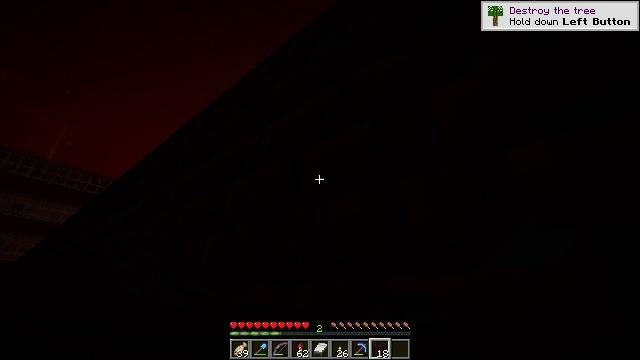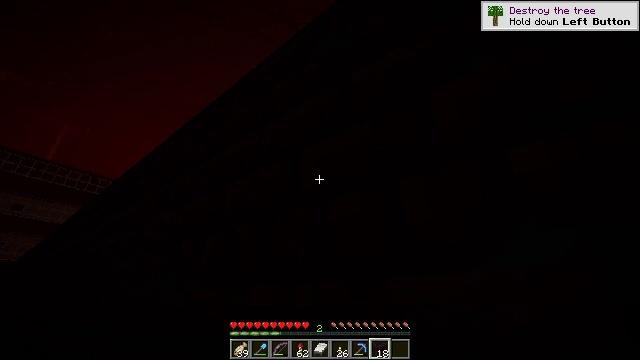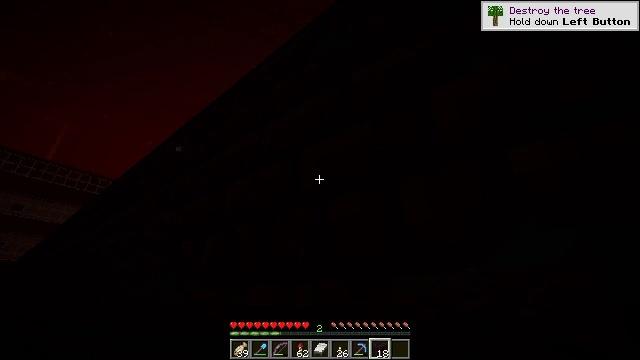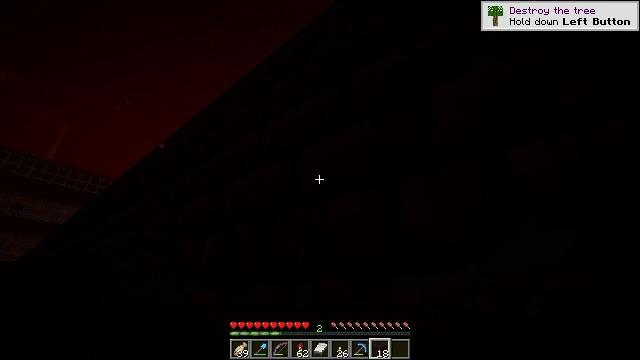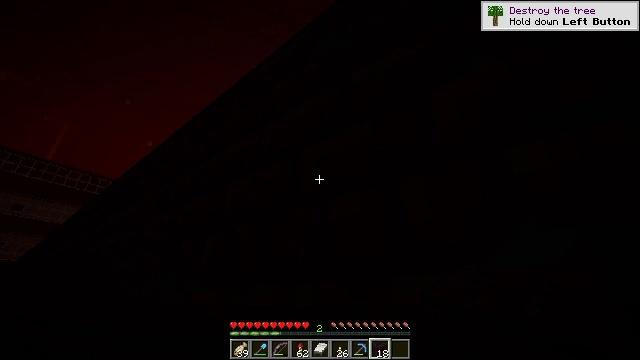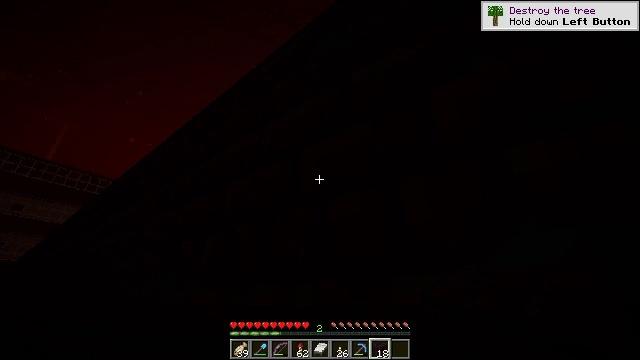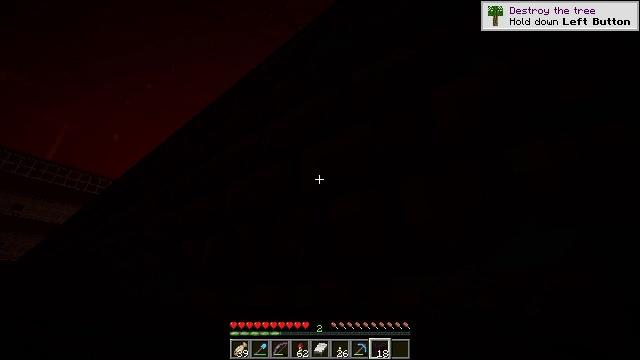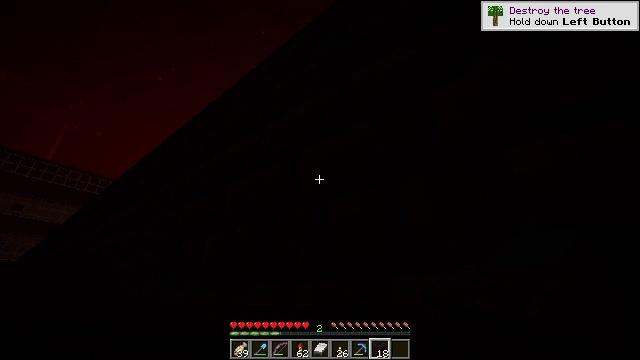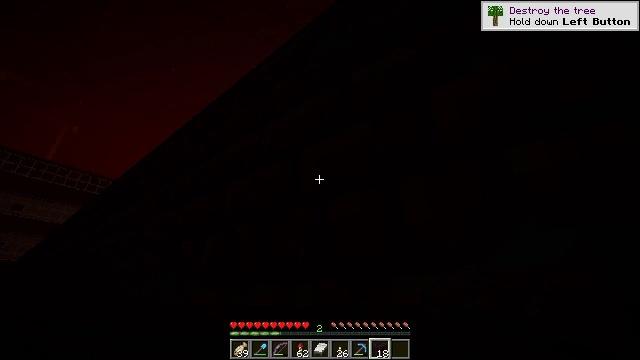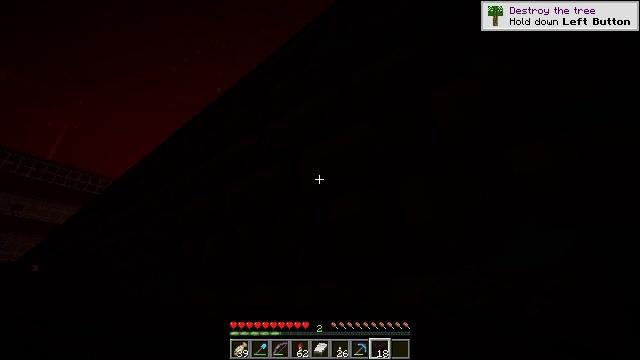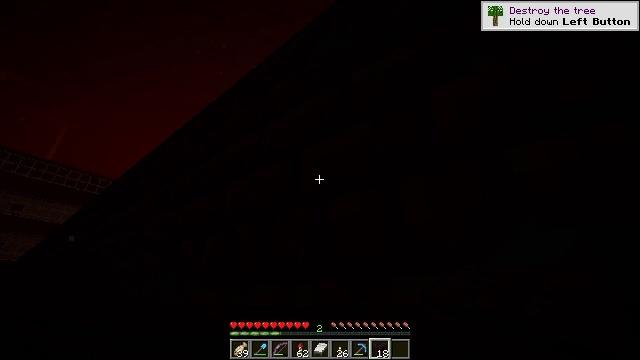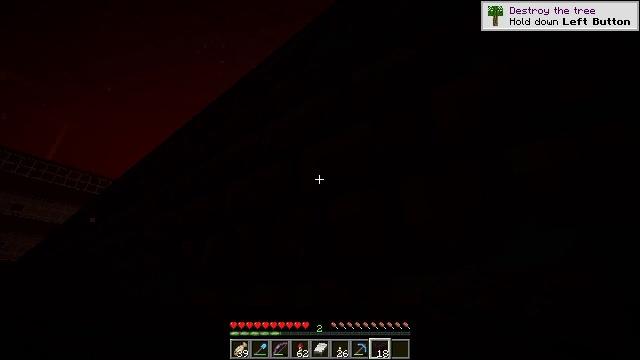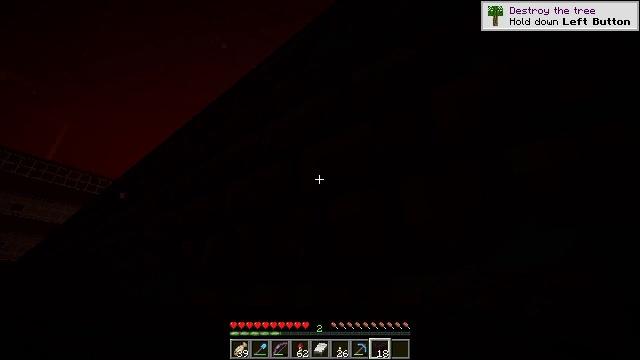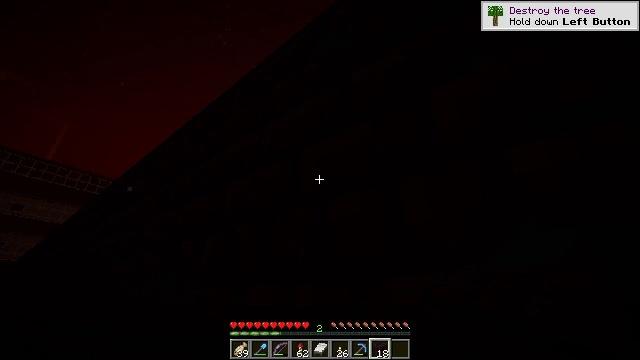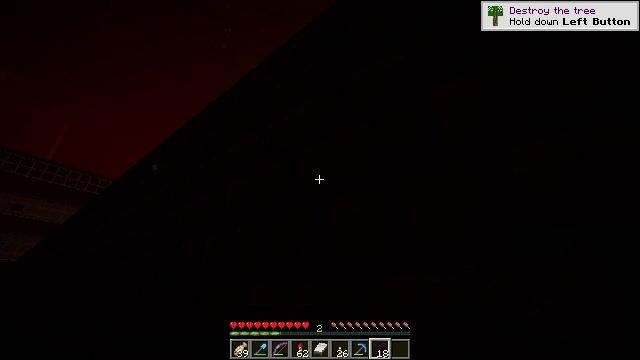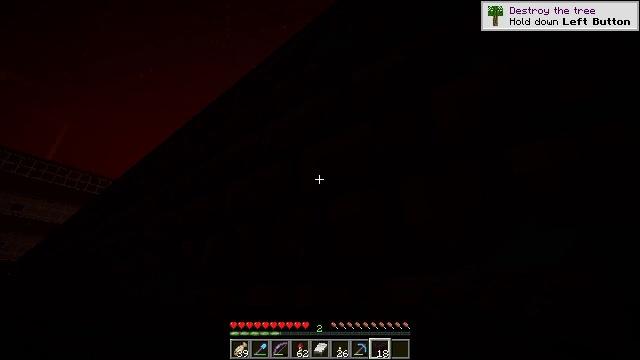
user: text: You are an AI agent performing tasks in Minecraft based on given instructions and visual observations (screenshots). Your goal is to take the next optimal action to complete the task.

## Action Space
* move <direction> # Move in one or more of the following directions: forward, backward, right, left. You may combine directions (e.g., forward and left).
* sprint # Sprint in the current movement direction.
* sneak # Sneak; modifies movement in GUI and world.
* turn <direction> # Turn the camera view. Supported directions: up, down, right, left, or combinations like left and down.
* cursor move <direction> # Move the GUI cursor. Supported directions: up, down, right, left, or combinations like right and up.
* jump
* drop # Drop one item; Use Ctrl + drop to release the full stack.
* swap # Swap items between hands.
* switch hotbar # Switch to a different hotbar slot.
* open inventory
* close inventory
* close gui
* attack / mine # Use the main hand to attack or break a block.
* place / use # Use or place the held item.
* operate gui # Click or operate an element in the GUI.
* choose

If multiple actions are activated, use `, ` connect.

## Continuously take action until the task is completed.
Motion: motion action
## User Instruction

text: Make a nether brick slab by crafting.
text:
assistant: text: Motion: no_op
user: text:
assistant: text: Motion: no_op
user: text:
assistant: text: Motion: no_op
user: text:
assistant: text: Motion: no_op
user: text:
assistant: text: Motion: no_op
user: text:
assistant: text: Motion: no_op
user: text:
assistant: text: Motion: no_op
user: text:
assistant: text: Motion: no_op
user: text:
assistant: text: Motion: no_op
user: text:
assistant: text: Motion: no_op
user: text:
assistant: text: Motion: no_op
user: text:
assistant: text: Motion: no_op
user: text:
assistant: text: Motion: no_op
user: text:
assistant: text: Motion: no_op
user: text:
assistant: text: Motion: no_op
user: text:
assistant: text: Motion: no_op
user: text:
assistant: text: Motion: no_op
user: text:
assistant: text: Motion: no_op
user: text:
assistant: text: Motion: no_op
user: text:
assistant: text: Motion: no_op
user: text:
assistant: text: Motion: no_op
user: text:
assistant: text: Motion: no_op
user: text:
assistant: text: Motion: no_op
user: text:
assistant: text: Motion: no_op
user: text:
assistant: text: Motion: no_op
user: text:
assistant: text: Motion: no_op
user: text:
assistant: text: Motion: no_op
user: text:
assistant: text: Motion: no_op
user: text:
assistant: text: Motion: no_op
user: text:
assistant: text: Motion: no_op